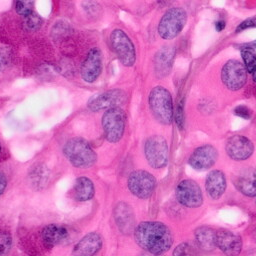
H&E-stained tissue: Pancreatic